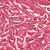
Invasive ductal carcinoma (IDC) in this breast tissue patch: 0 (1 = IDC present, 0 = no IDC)